Field crop: maize
Growth stage: 2
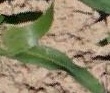
Species: maize